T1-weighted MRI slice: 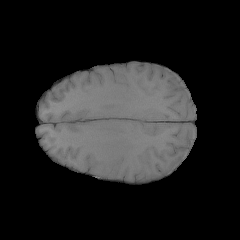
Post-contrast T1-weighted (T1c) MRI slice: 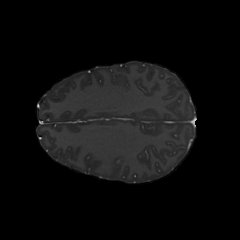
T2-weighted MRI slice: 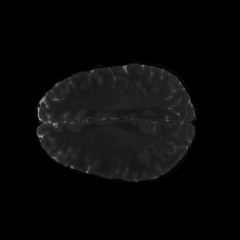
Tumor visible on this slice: no